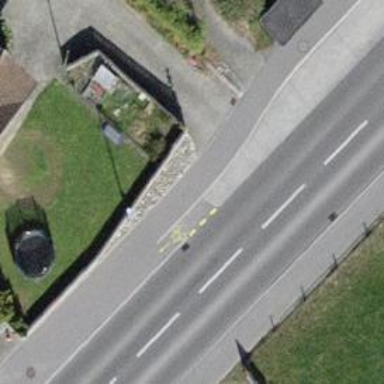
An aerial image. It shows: Cycleway.